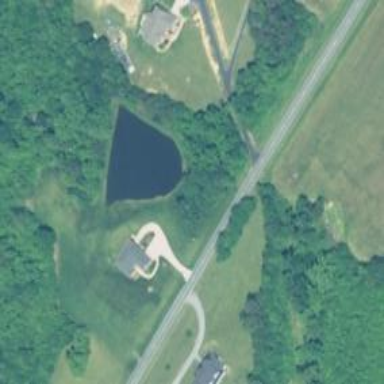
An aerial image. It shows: Driveway leading to service road.